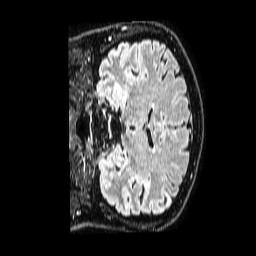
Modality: FLAIR
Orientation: coronal
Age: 60
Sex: male
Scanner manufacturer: philips
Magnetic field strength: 1.5 T
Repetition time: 4.8 s
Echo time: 0.3 s